Field crop: maize
Growth stage: 2
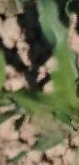
Species: maize